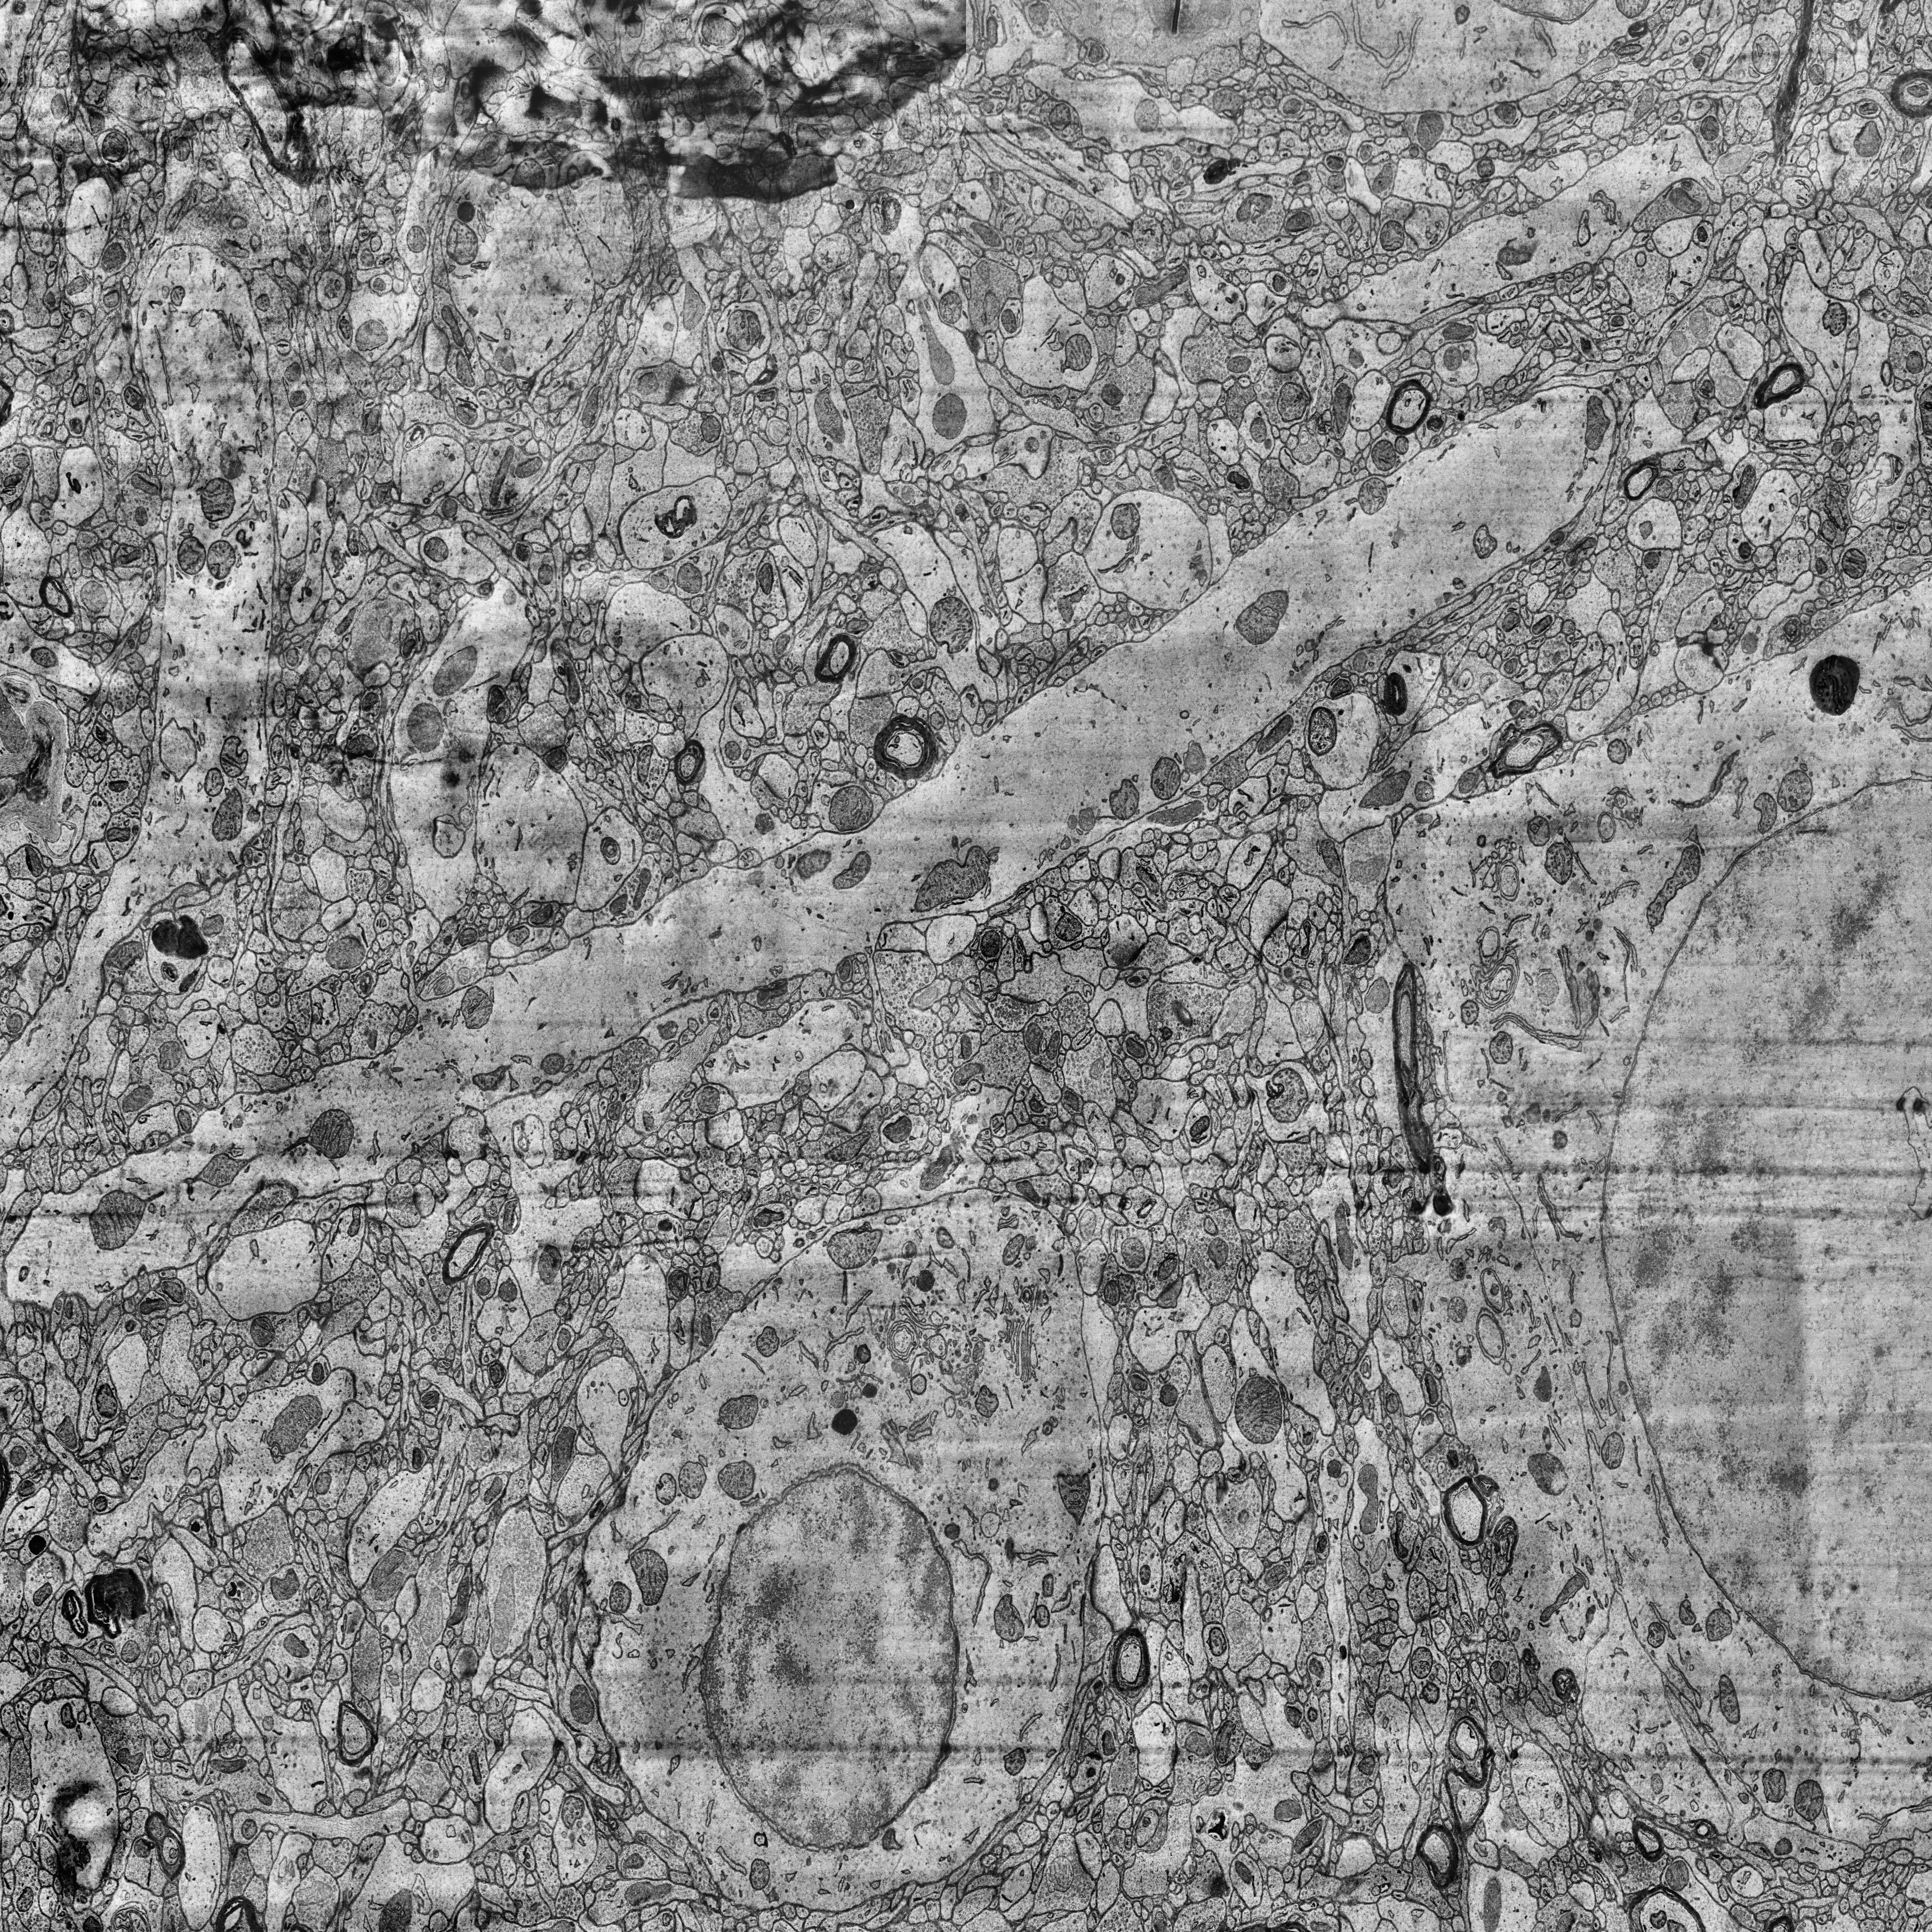
Electron microscopy slice of human cortex tissue
Slice depth (z): 349
Mitochondria instances in slice: 435